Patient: sex M, age 65
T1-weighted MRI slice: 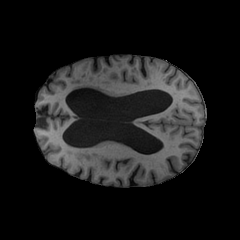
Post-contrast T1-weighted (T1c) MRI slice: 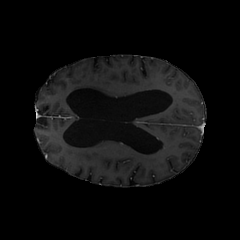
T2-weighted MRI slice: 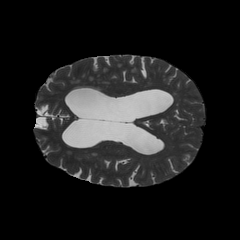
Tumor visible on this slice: no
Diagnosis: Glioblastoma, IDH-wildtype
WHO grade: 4